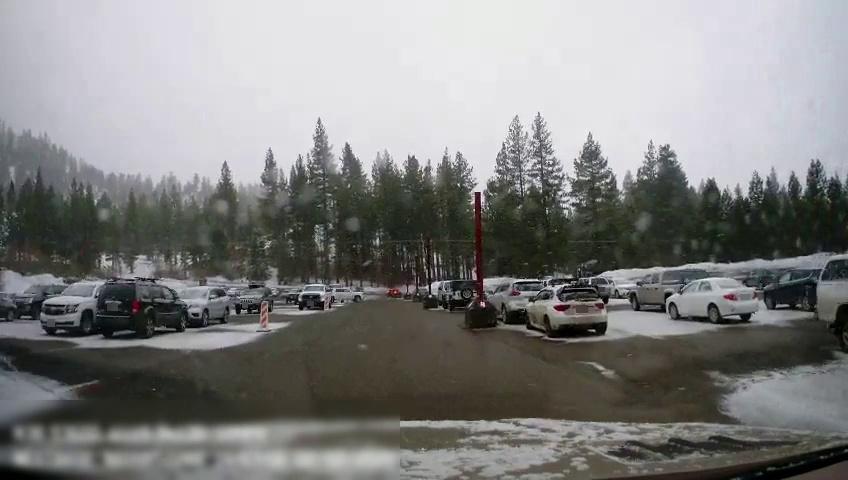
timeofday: Day
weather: Snowy
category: Vehicles | SUV
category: Vehicles | SUV
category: Vehicles | SUV
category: Vehicles | Car
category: Vehicles | SUV
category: Vehicles | Car
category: Vehicles | SUV
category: Vehicles | Truck
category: Vehicles | Truck
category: Vehicles | SUV
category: Vehicles | SUV
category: Vehicles | Truck
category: Vehicles | Car
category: Vehicles | Car
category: Vehicles | Car
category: Vehicles | SUV
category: Vehicles | SUV
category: Vehicles | SUV
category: Drivable Space